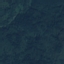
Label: Forest